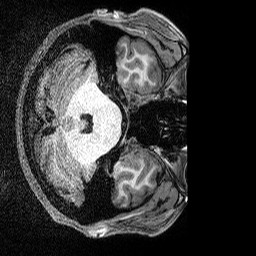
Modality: T1w
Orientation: axial
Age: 29
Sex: male
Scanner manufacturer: siemens
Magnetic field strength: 3 T
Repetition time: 2.8 s
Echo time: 0.00212 s